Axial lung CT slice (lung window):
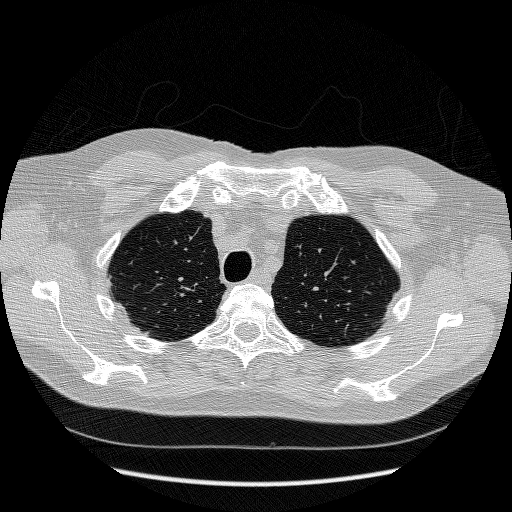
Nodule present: no